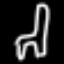
Label: chair